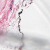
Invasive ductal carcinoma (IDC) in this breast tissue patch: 0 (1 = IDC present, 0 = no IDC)